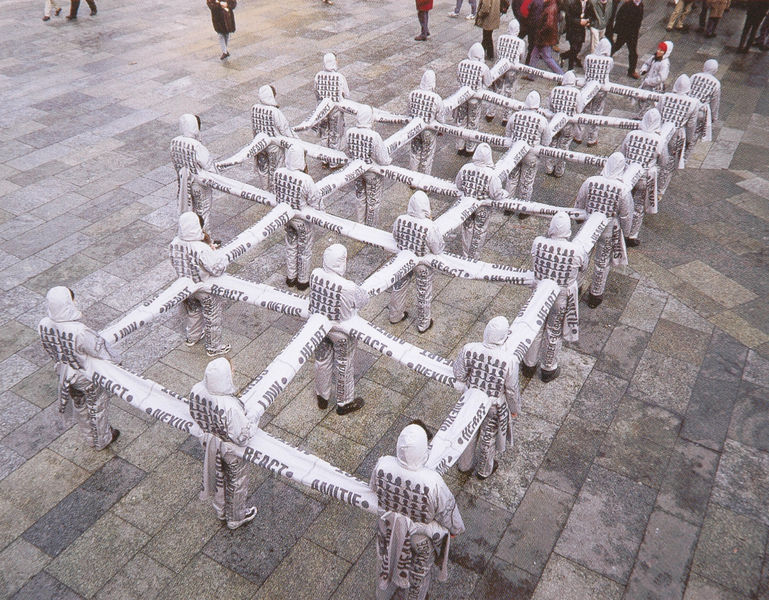
Titel: Nexus Architecture x 50 - Nexus type Operation Life Nexus
Künstler: Lucy Orta
Institution: unbekannt
Schlagwörter: weiß, menschen, stadt, schwarz, rot, haube, gitter, boden, kind, personen, verbindung, publikum, schrift, passanten, zuschauer, platz, figuren, soldaten, verkleidung, zahlen, foto, fotografie, plaster, künstler, text, demonstration, hauben, herz, parade, freundschaft, verband, verbunden, netz, installation, domplatz, köln, aktion, konzeptkunst, aktionskunst, happening, performance, atkionskunst, domplatte, habue, hüllen, identisch, menschengitter, müllmänner, protest, verpackt